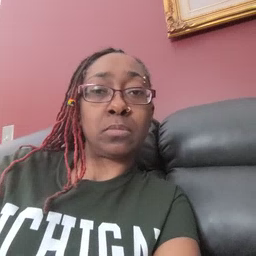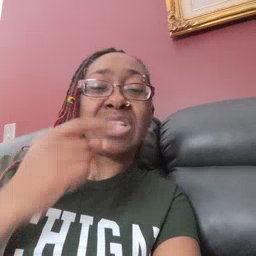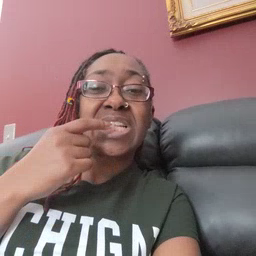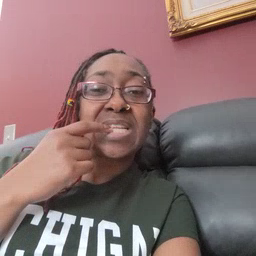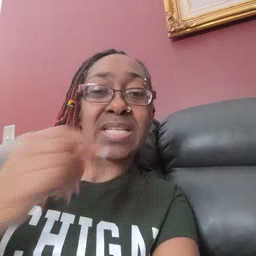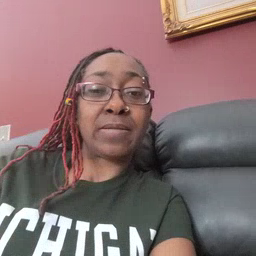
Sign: tooth